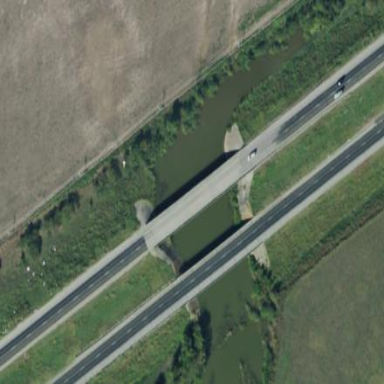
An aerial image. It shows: Concrete bridge.